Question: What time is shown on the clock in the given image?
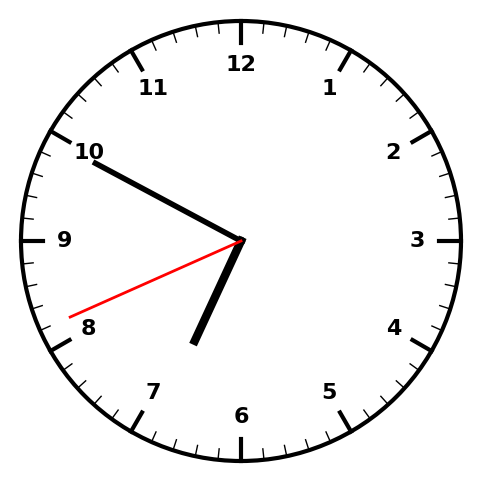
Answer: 06:49:41